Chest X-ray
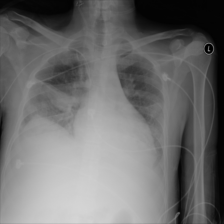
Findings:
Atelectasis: negative
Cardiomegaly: negative
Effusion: negative
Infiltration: negative
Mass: negative
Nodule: negative
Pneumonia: negative
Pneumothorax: negative
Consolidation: negative
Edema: negative
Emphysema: negative
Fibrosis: negative
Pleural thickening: negative
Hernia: negative